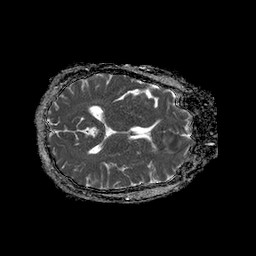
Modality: ADC
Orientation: axial
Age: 60
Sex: female
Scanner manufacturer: philips
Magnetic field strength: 1.5 T
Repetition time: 4.6 s
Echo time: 0.09059 s